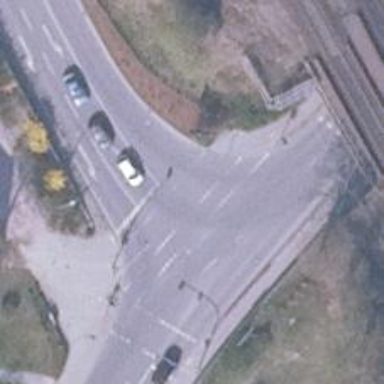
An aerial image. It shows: Road with traffic signals.